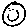
Label: smiley face